Question: What is the measurement shown in the image?
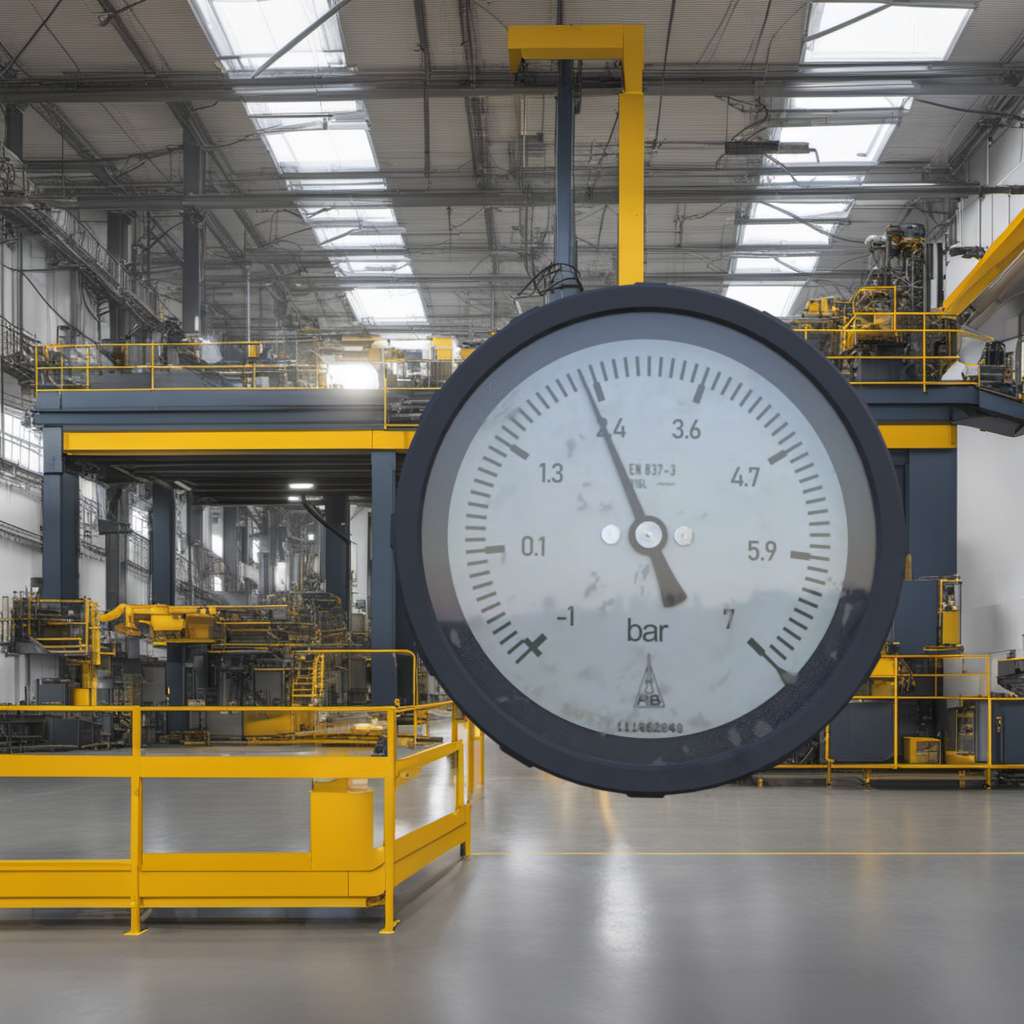
Answer: The result is 2.32
Question: What is the value range of the measurement in the image?
Answer: The range is from -1 to 7
Question: What is the minimum and maximum reading range of this measurement?
Answer: The minimum value is -1 and the maximum value is 7